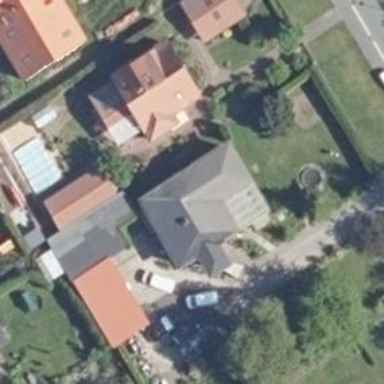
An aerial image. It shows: Simple house.